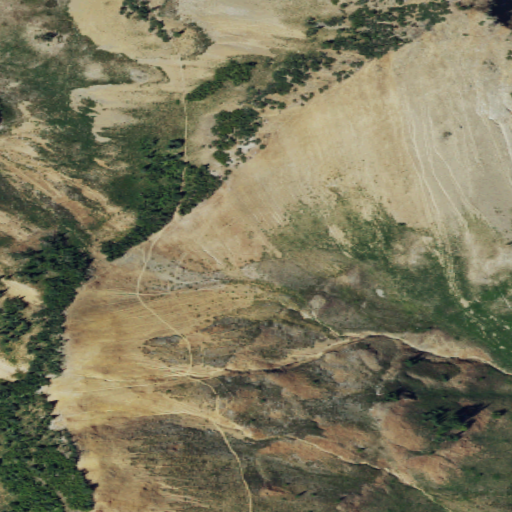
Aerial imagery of gap in Washington named Cispus Pass containing barren land, shrub, and evergreen forest